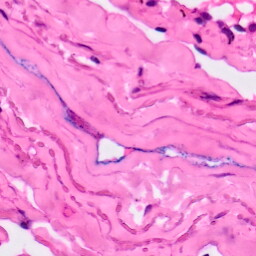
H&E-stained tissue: Lung